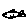
Label: fish